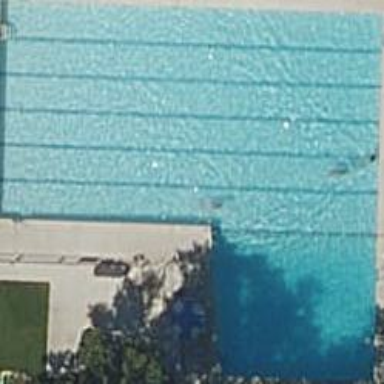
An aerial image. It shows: Swimming pool located in leisure land.